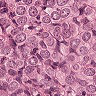
Metastatic tissue present: yes